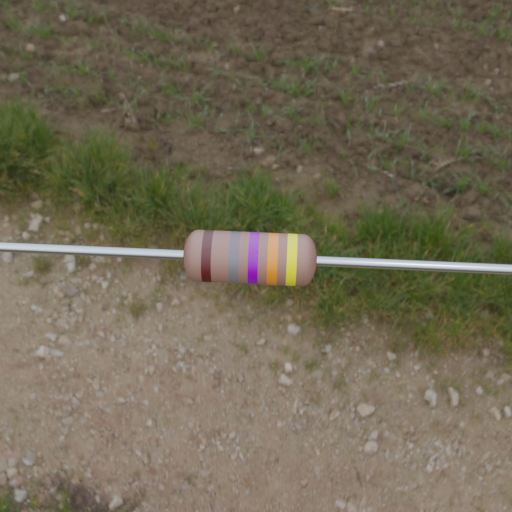
Resistor colour bands (in order): brown, gray, violet, orange, yellow